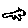
Label: cat